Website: lowes
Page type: newsletter-management
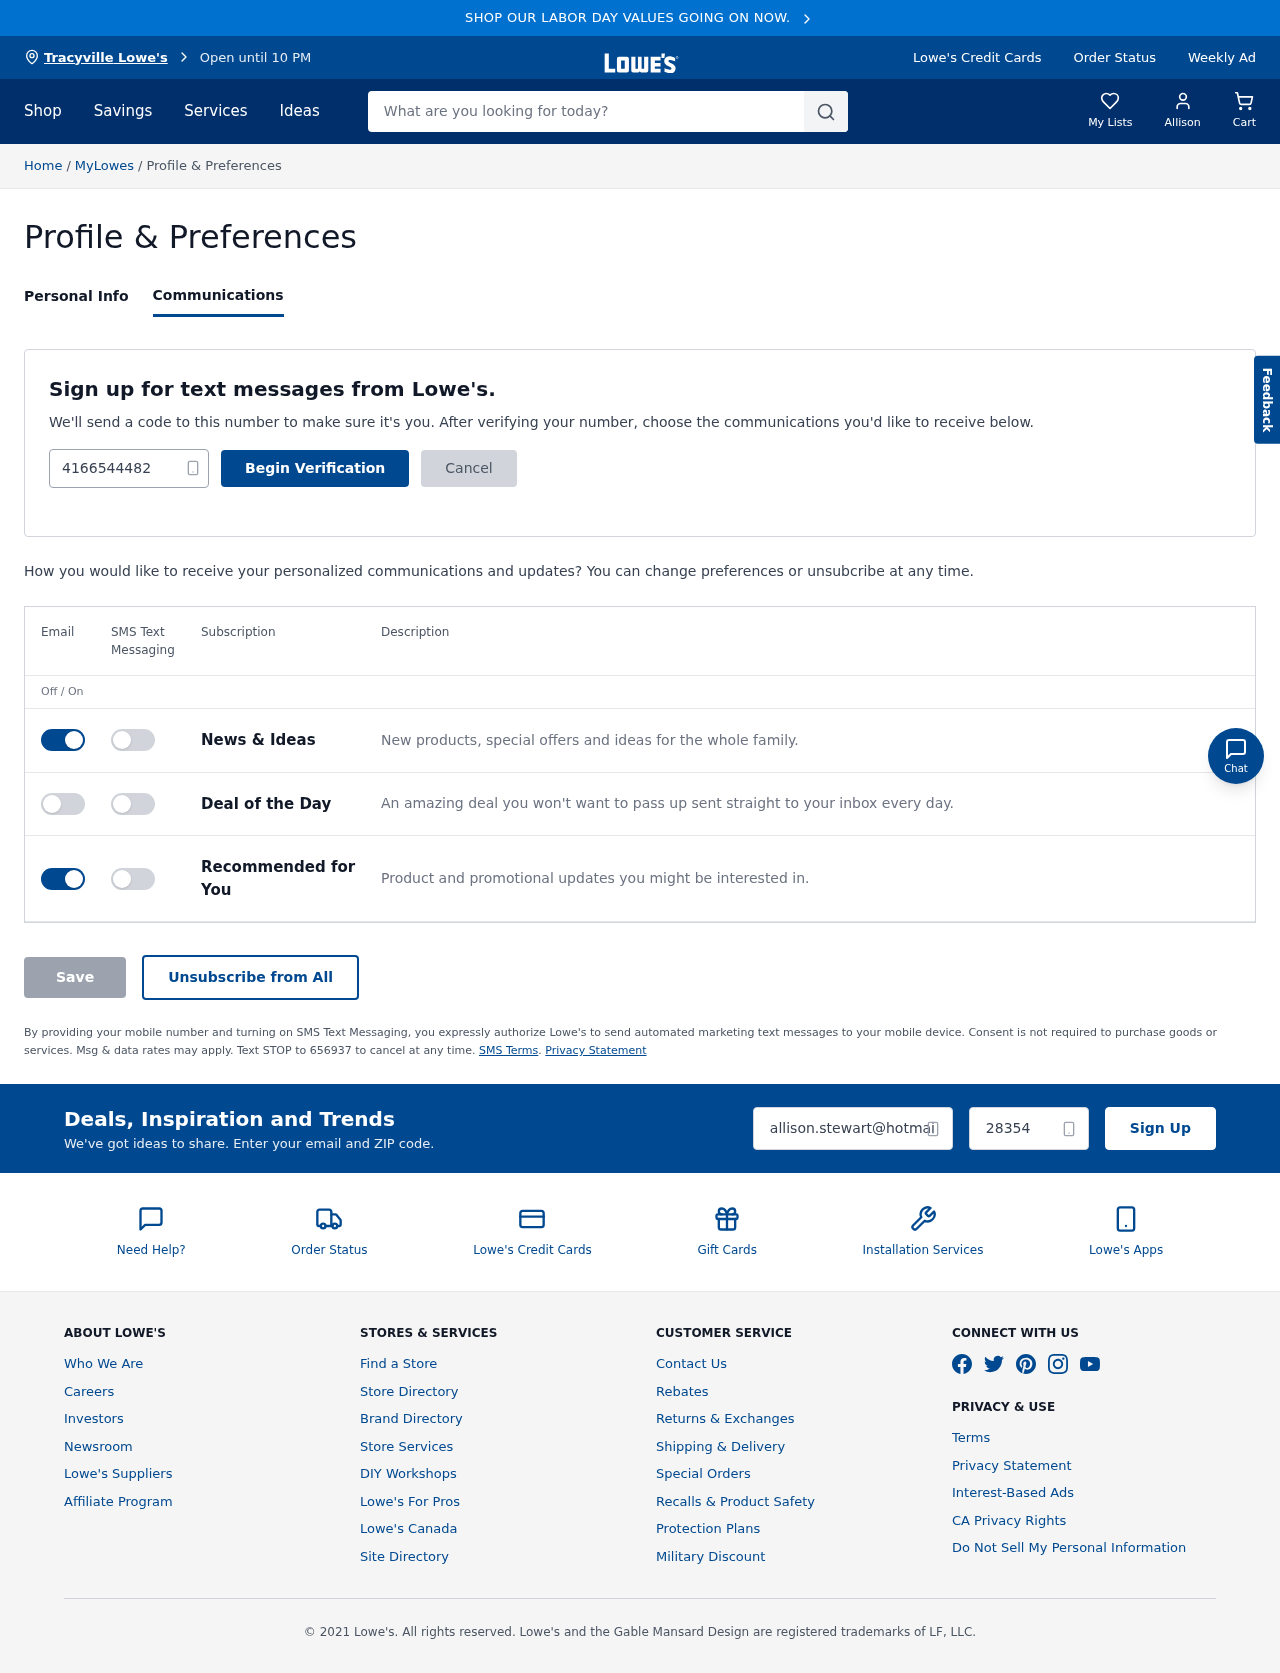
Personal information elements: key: PII_CITY
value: Tracyville Lowe's
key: PII_EMAIL
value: allison.stewart@hotmail.com
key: PII_FIRSTNAME
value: Allison
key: PII_PHONE
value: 4166544482
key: PII_POSTCODE
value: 28354
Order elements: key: ORDER_NUM_ITEMS
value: Cart
Search elements: key: HEADER_SEARCH
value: What are you looking for today?